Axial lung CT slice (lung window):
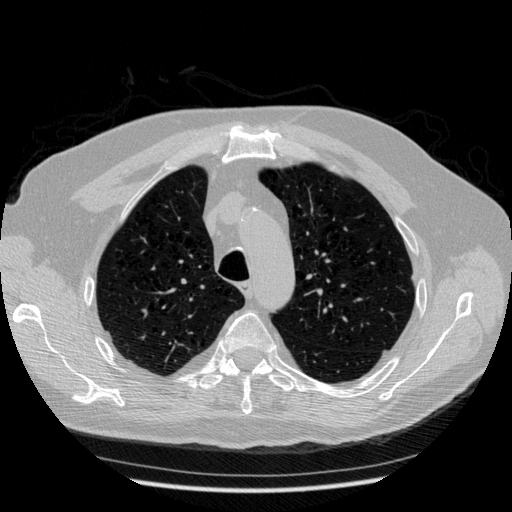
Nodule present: no